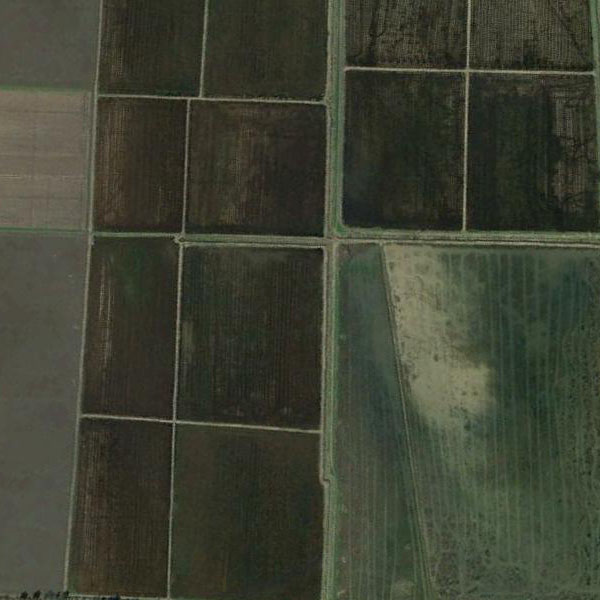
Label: Farmland